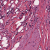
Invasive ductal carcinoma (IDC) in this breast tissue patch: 1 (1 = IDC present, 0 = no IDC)